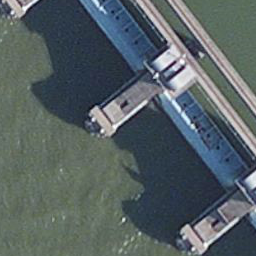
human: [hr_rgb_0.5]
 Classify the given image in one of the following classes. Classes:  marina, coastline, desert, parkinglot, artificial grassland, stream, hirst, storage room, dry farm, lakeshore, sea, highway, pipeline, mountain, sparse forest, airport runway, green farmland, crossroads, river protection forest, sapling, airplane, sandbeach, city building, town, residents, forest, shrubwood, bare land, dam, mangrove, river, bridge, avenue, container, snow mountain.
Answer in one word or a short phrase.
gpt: dam